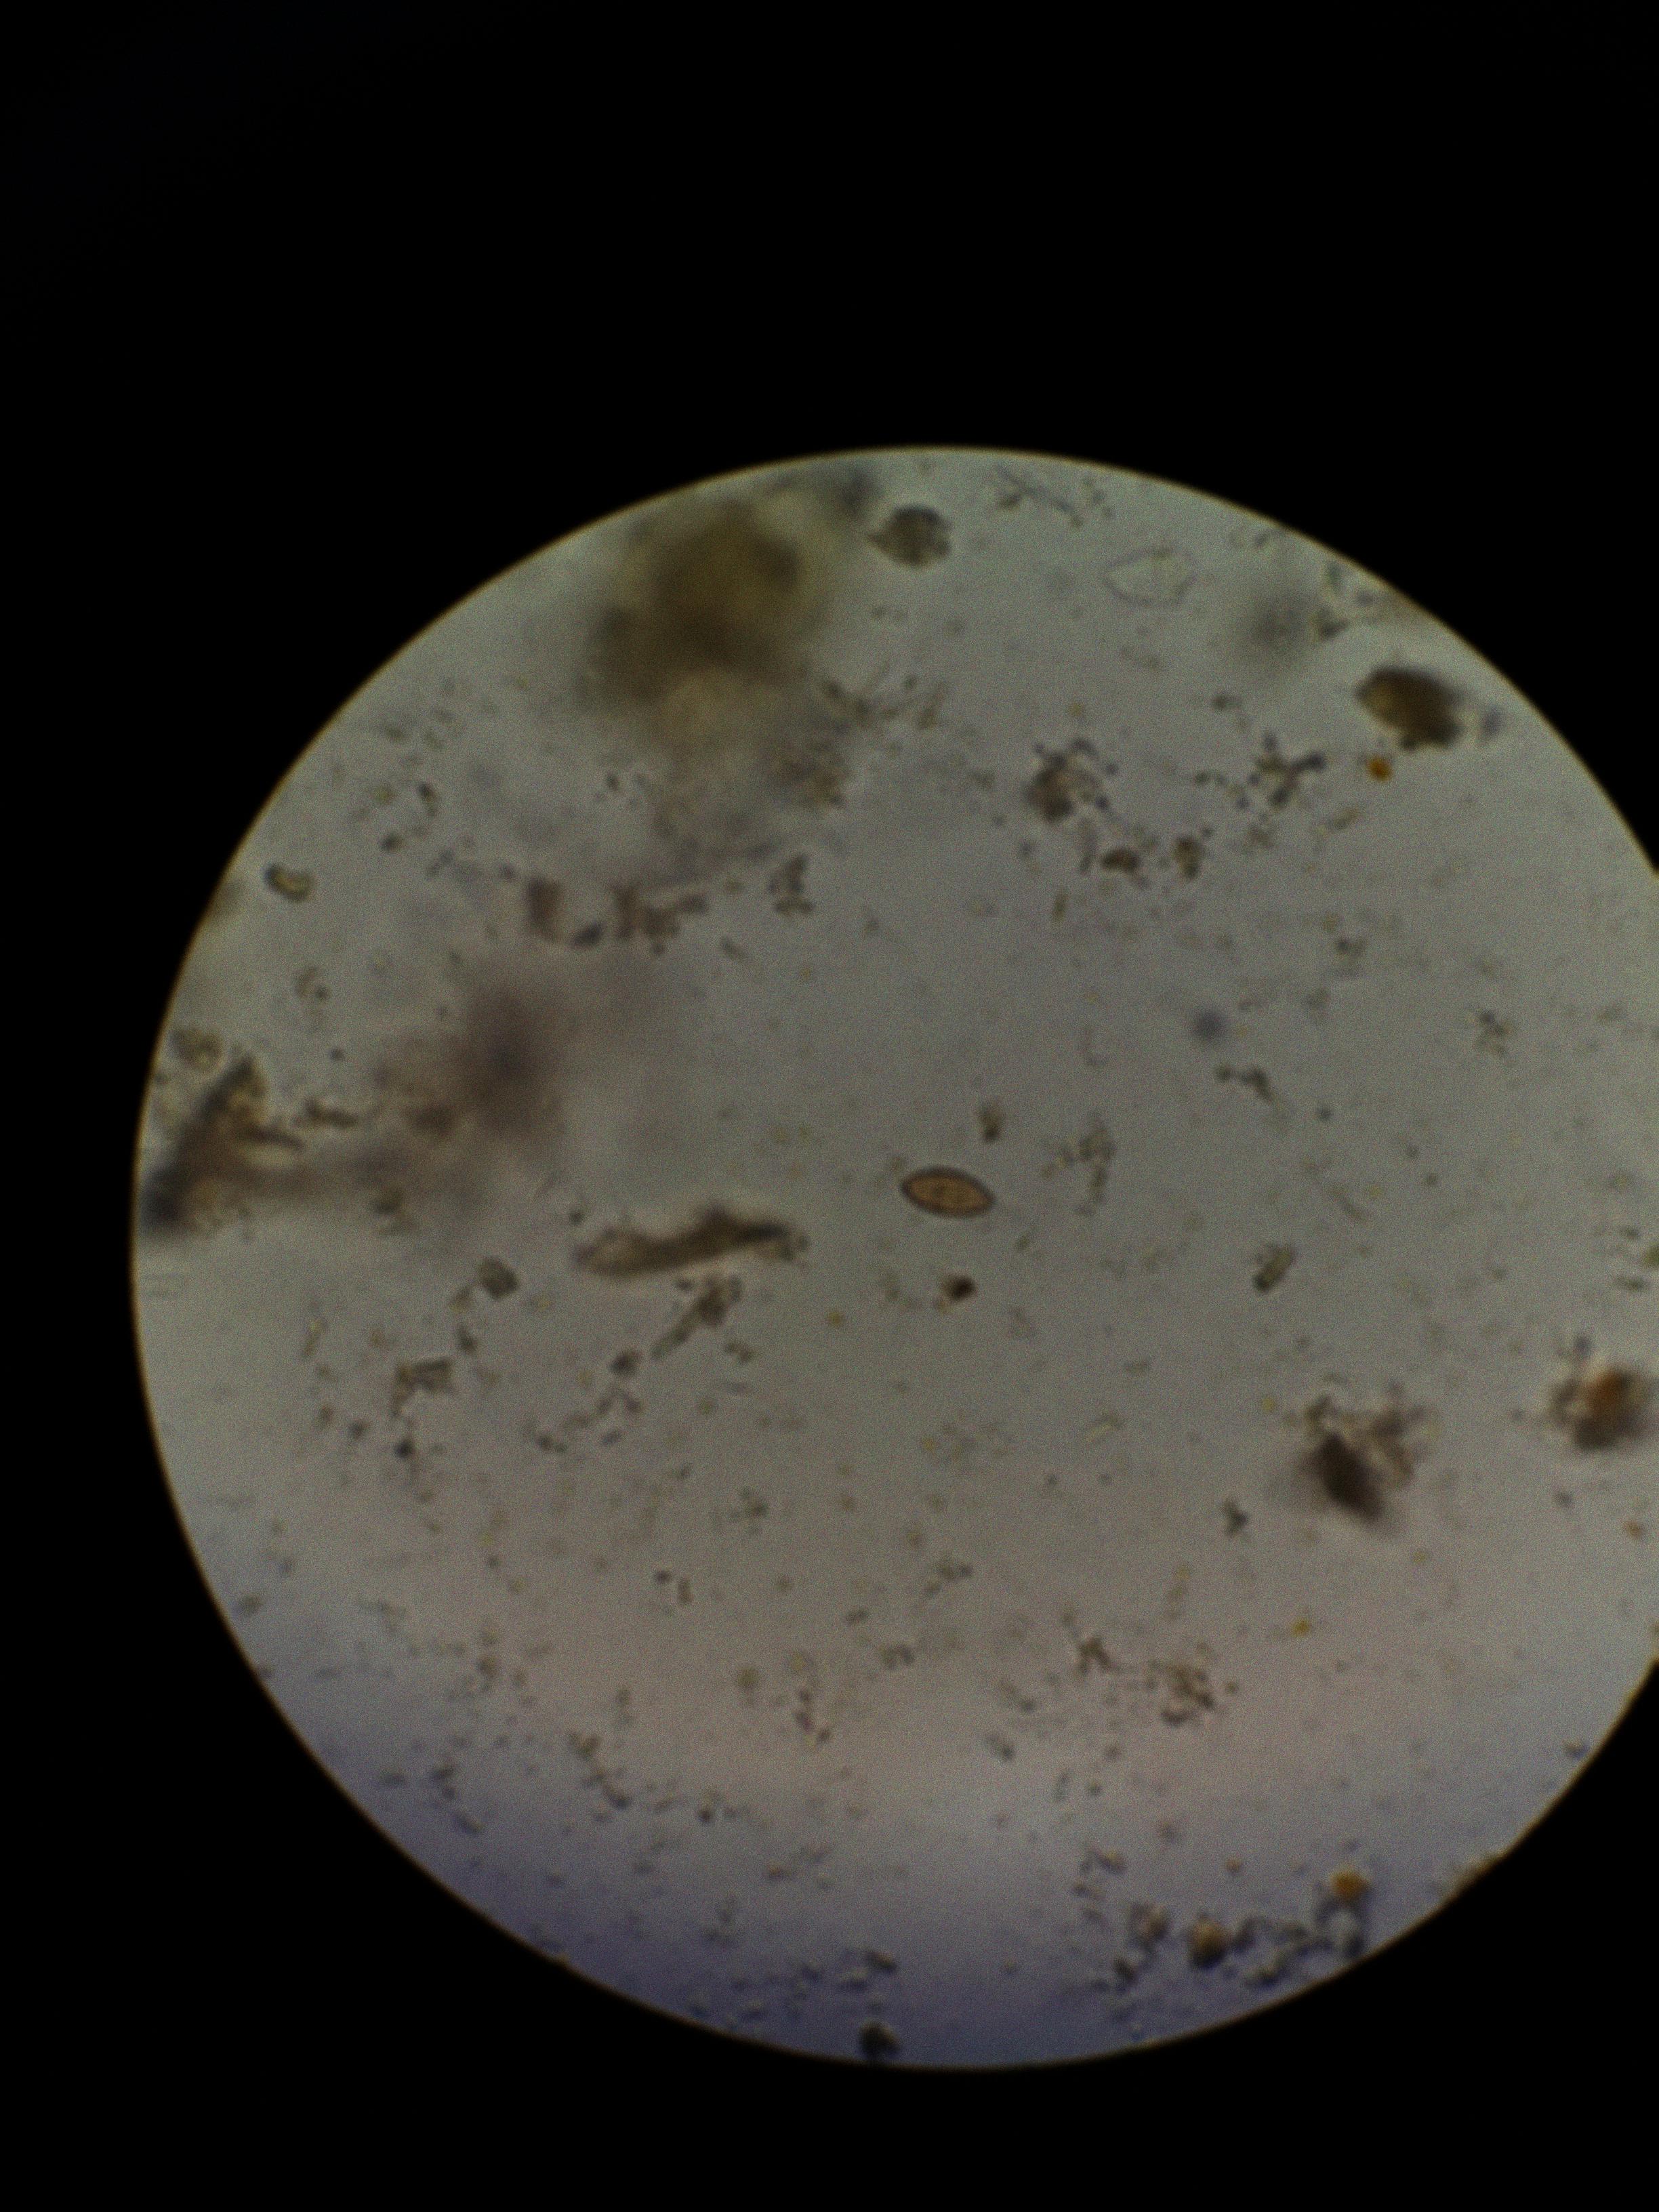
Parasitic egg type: Opisthorchis viverrine